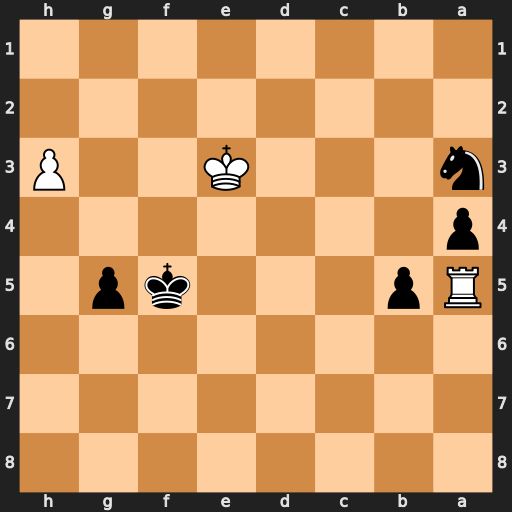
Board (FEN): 8/8/8/Rp3kp1/p7/n3K2P/8/8
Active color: b
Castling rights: -
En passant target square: -
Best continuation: Nc4+ Kd4 Nxa5